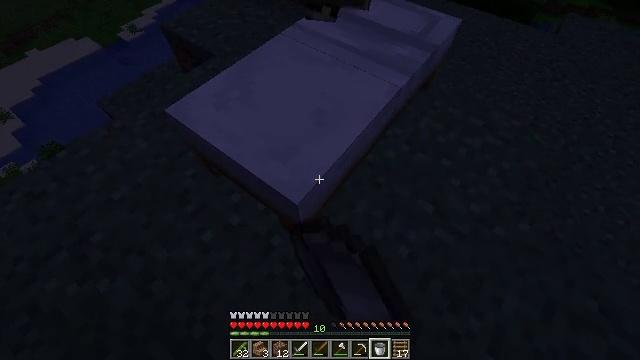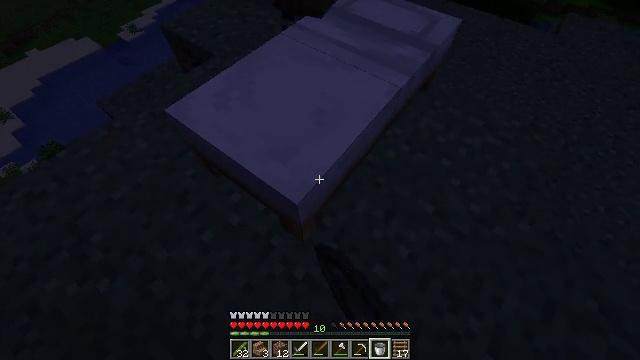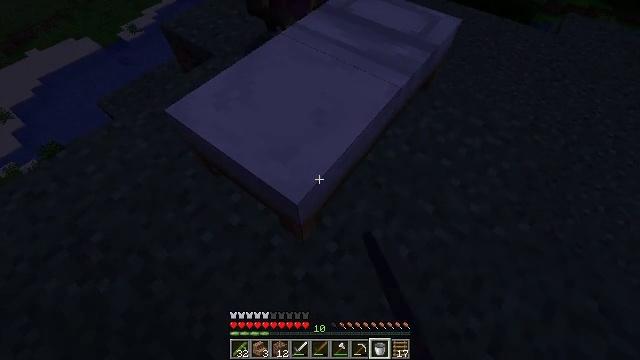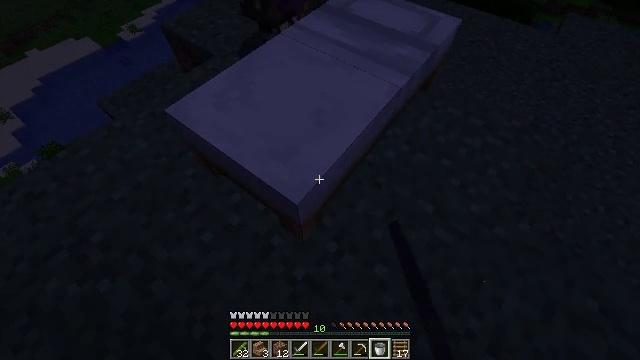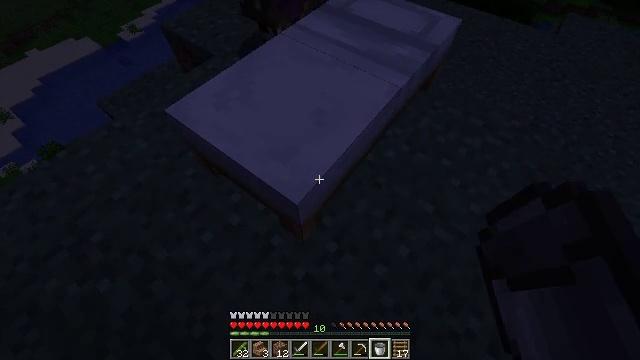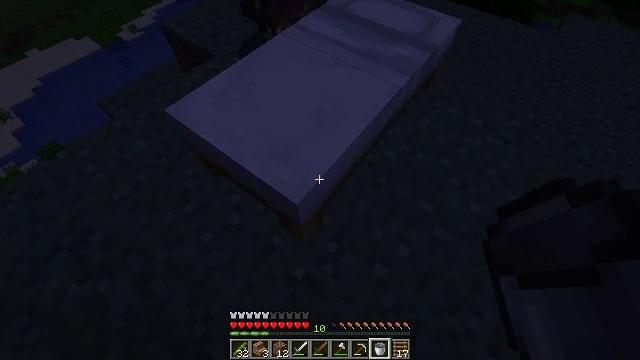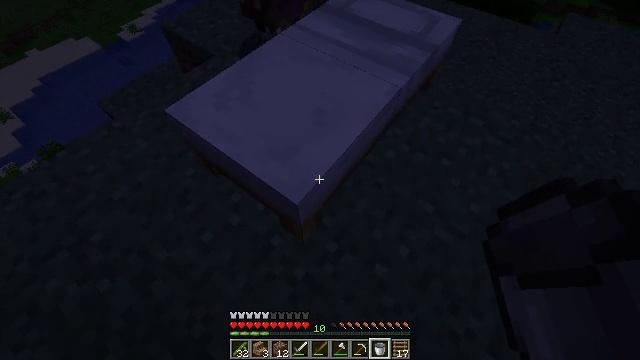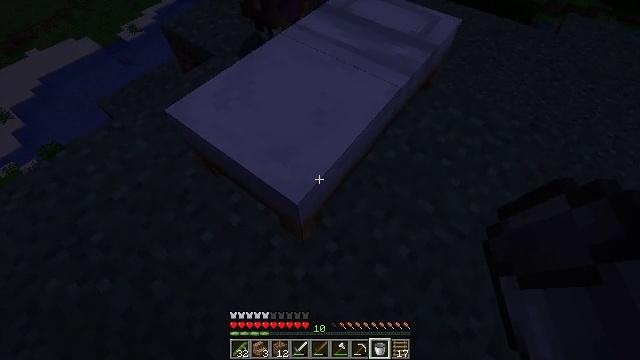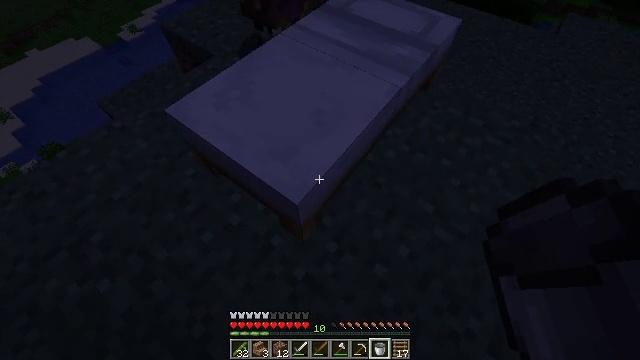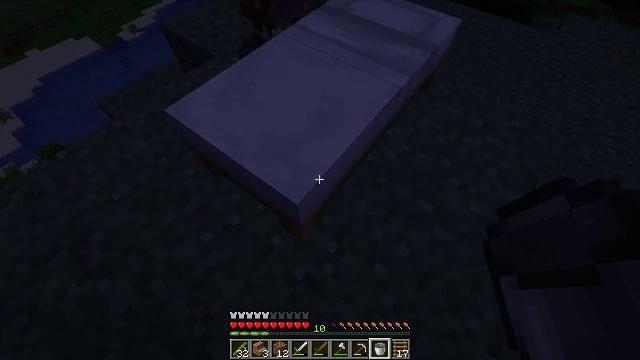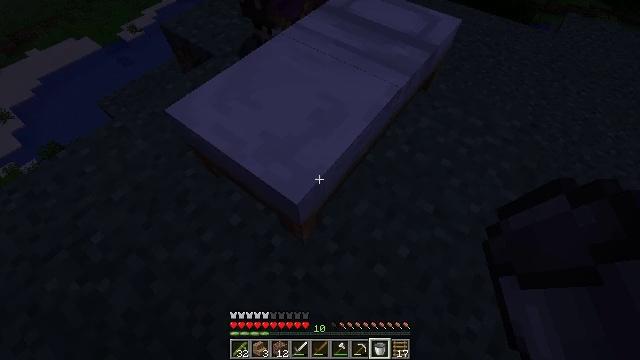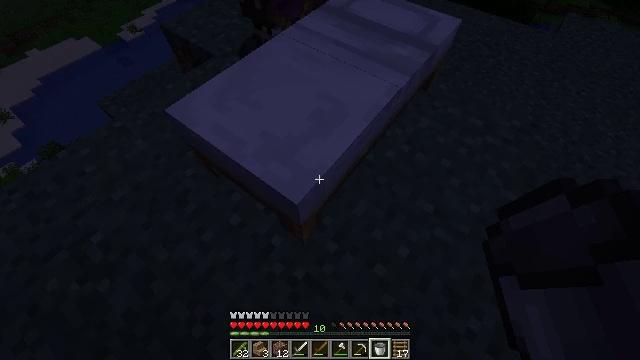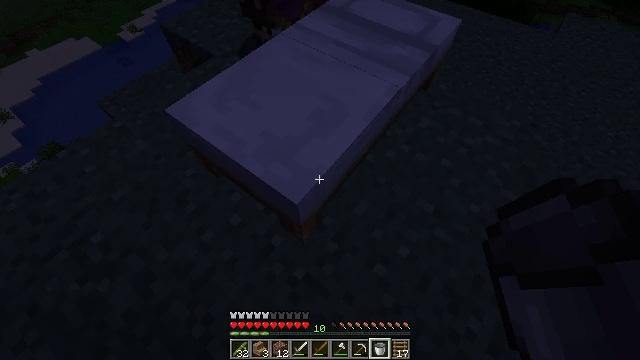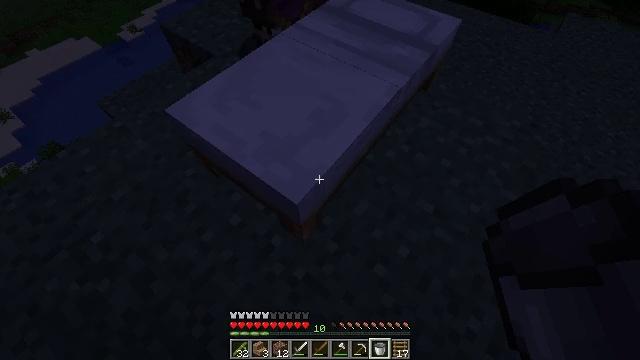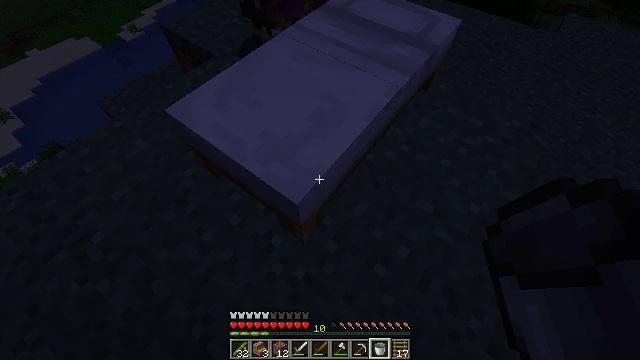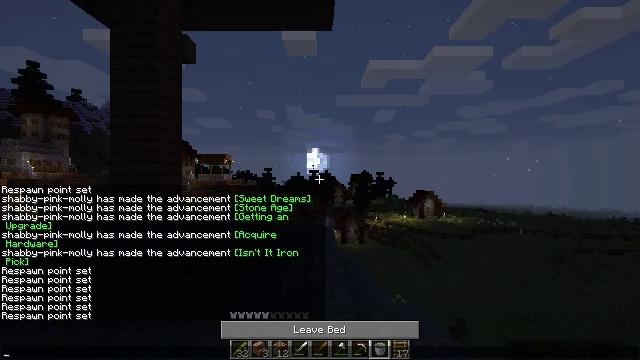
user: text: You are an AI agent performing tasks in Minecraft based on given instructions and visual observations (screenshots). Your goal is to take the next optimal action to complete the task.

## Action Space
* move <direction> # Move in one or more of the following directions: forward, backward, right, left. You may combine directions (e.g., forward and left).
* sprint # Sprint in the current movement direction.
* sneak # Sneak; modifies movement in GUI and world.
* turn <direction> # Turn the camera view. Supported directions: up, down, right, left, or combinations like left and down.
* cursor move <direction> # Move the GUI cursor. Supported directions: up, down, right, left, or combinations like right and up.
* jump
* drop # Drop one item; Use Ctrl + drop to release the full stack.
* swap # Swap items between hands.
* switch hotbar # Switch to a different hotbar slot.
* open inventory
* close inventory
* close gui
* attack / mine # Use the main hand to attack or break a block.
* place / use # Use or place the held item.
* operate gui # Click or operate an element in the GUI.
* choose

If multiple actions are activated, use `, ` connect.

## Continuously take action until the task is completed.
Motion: motion action
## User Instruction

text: Gather jungle planks for building.
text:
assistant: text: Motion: no_op
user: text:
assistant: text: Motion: no_op
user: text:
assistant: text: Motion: no_op
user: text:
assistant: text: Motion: no_op
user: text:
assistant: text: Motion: no_op
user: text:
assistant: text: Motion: no_op
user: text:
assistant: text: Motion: no_op
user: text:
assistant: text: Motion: no_op
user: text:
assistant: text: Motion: use / place
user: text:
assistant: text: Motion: use / place
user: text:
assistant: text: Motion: use / place
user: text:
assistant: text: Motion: no_op
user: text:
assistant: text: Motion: no_op
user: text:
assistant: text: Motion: no_op
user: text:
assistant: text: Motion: no_op
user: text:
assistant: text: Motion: open gui
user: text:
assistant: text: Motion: no_op
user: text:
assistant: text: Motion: no_op
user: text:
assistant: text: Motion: no_op
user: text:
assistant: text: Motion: no_op
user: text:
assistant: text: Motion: no_op
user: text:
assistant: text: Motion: no_op
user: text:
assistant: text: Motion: no_op
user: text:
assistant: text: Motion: no_op
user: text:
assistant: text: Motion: no_op
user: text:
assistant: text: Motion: no_op
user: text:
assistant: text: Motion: no_op
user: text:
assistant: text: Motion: no_op
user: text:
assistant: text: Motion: no_op
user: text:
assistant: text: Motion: no_op